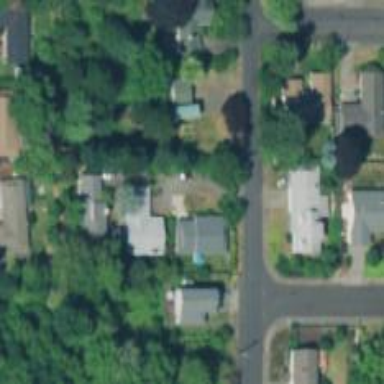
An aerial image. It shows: Residential road with sidewalk on the left.